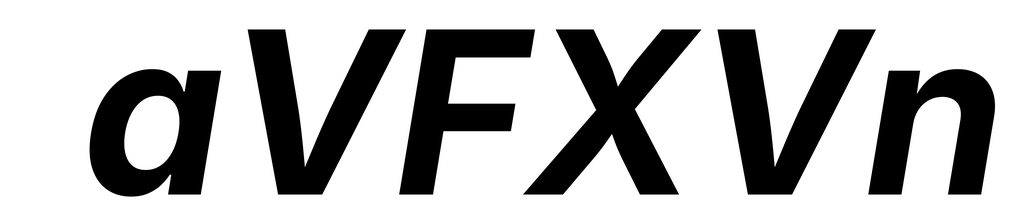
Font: Inter-Italic_Bold_Italic